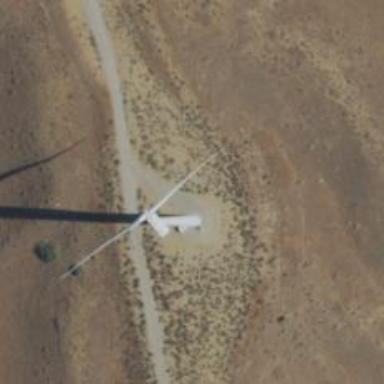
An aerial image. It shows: Wind generator with horizontal axis. The generator is wind turbine.